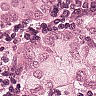
Metastatic tissue present: yes